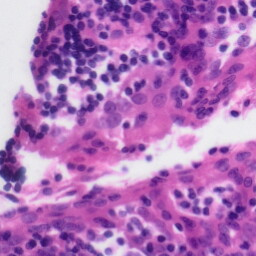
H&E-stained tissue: Tonsil